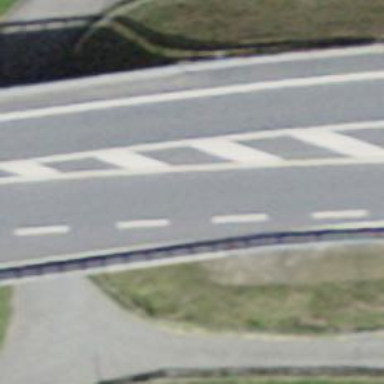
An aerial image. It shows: Motorroad bridge with asphalt surface. It is classified as trunk highway.